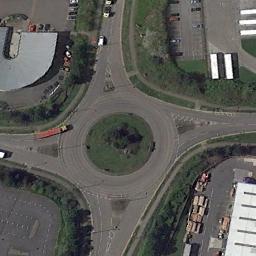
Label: roundabout